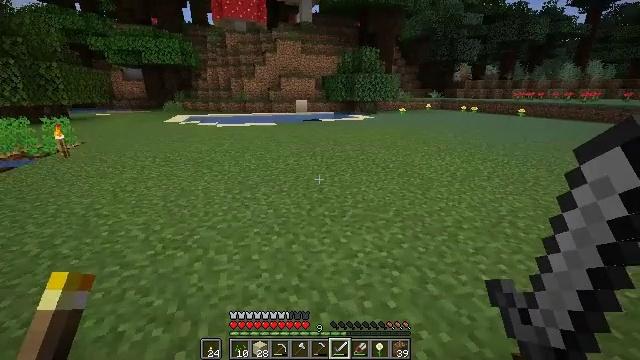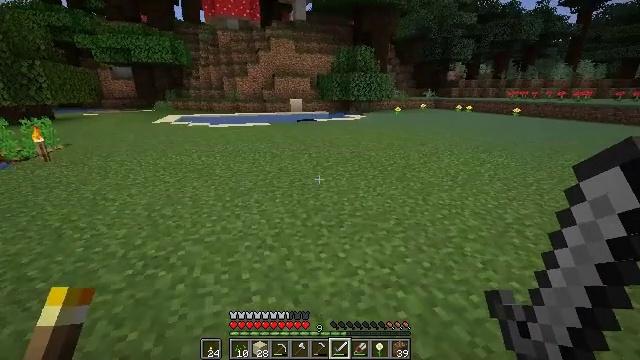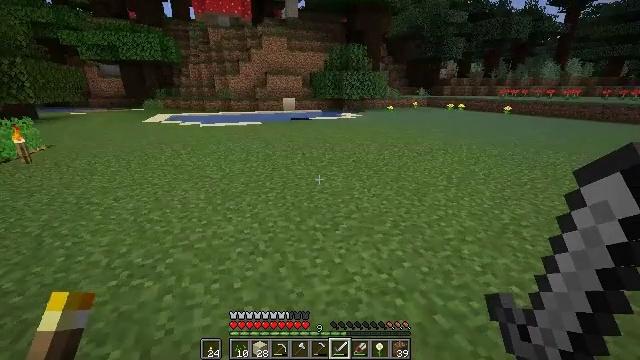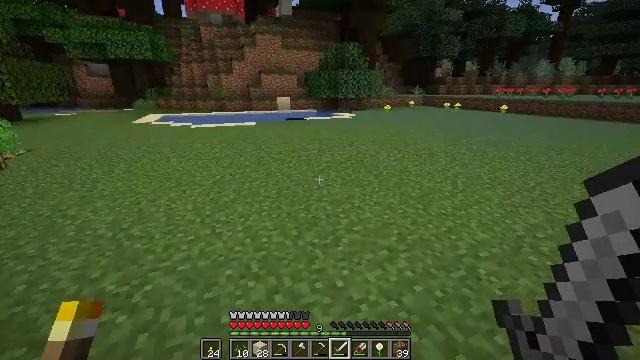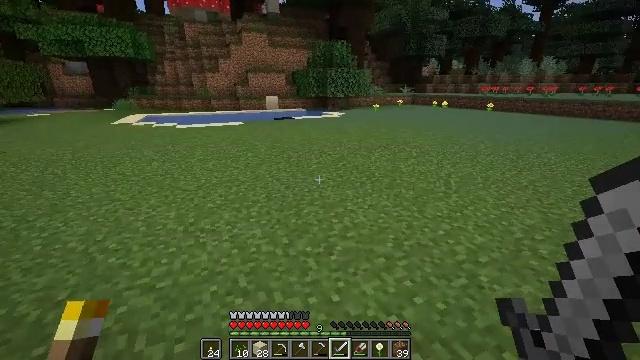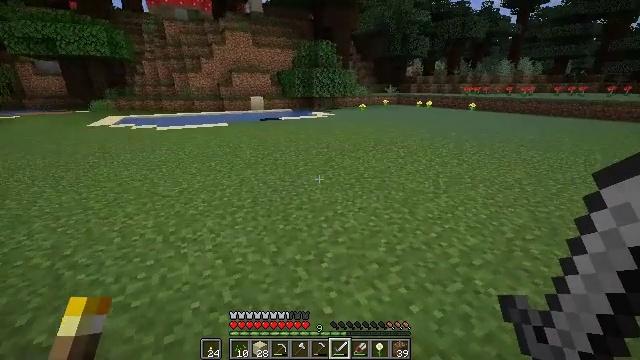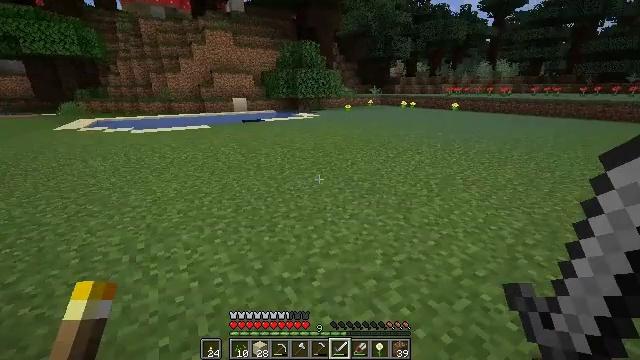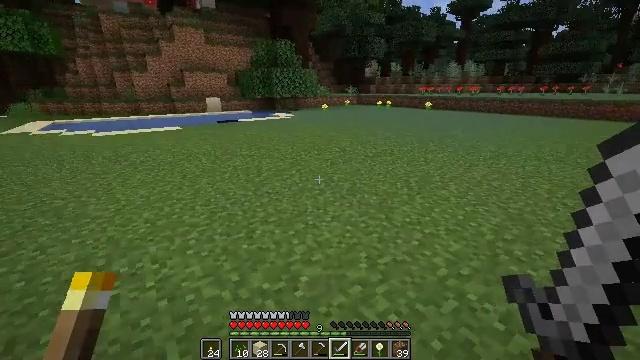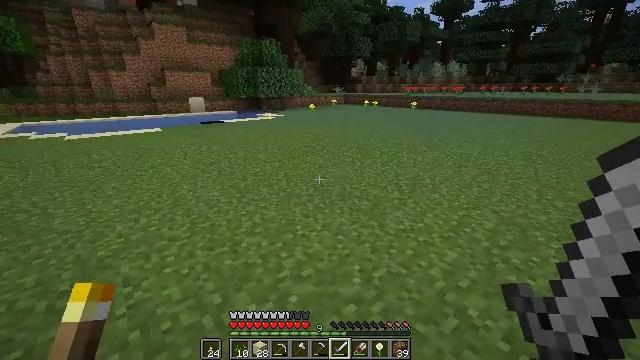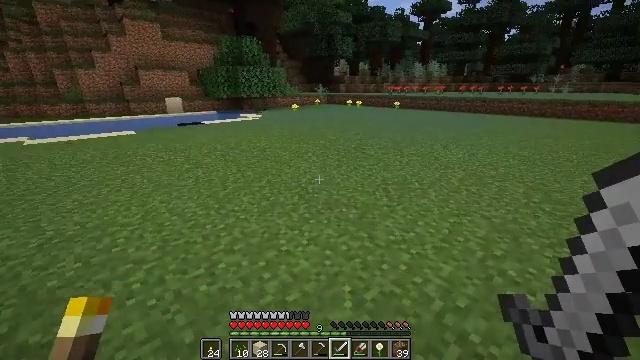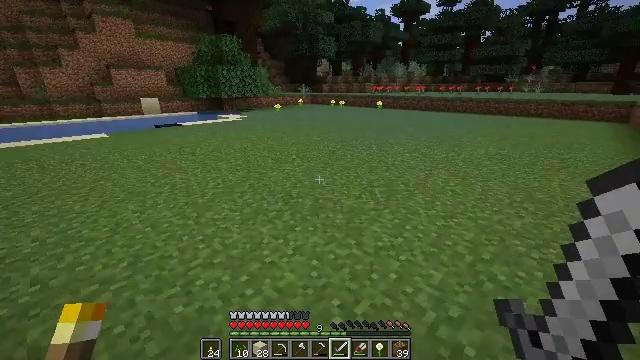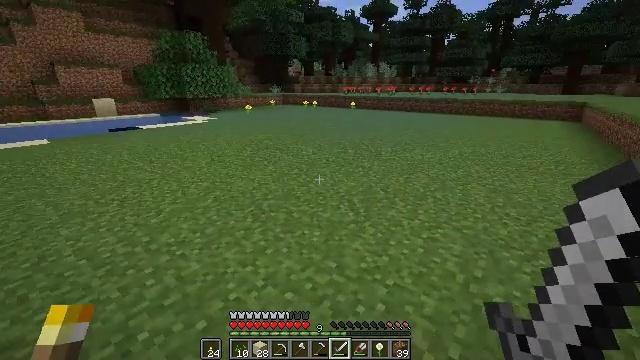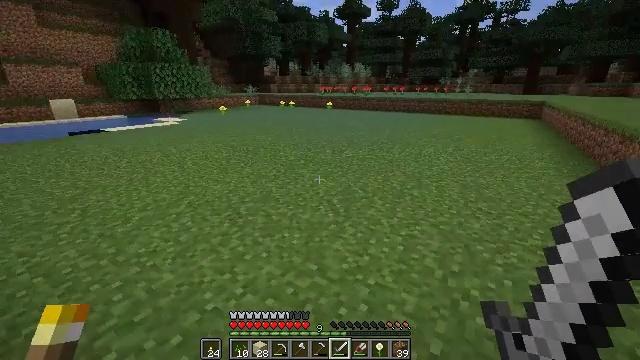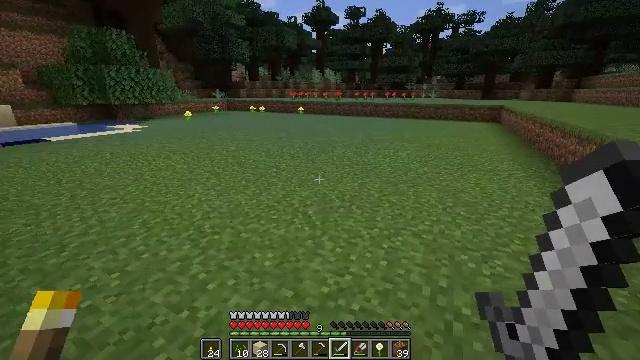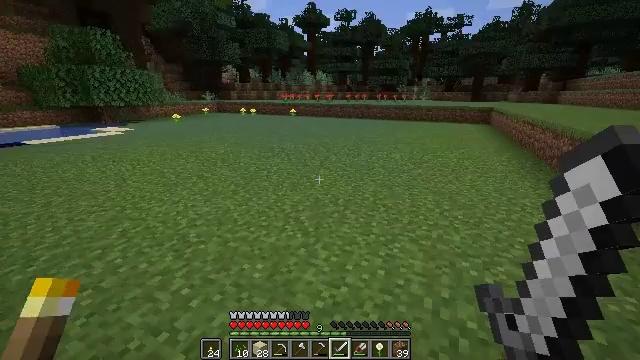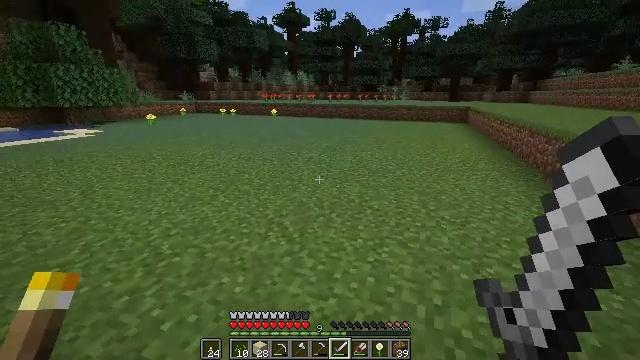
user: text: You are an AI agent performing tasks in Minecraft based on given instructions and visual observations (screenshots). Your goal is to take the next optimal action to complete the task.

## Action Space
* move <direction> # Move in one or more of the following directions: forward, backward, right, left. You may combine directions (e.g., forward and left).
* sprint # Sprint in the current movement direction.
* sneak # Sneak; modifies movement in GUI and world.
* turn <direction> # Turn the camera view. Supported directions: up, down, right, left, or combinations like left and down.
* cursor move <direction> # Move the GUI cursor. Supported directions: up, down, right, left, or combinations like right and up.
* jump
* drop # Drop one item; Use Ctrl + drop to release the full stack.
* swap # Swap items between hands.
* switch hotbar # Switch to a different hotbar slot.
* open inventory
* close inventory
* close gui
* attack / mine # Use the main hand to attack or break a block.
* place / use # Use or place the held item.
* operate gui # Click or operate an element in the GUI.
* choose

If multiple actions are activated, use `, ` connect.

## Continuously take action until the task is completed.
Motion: motion action
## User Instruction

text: Attack the ground to gather sand.
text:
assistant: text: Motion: move forward, sprint, turn right
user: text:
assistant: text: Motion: move forward, sprint, turn right
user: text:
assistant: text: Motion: move forward, turn right
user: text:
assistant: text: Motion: move forward, turn right
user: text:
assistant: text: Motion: move forward, sprint, turn right
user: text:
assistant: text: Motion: move forward, sprint, turn right
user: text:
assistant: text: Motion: move forward, sprint, turn right
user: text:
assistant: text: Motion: move forward, turn right
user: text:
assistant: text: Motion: move forward, turn right
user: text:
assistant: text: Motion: move forward, sprint, turn right
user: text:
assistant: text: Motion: move forward, sprint, turn right
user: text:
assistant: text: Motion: move forward, sprint, turn right
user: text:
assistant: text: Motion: move forward, sprint, turn right
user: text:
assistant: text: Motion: move forward, turn right
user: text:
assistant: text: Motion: move forward, sprint, turn right
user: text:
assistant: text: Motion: move forward, sprint, turn right
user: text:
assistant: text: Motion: move forward, sprint, turn right
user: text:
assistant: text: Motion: move forward, sprint, turn right
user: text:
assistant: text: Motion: move forward, turn right
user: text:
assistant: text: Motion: move forward, sprint, turn right
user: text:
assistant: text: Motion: move forward, sprint, turn right
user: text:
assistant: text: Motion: move forward, sprint, turn right
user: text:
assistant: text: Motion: move forward, sprint, turn right
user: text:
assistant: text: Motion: move forward
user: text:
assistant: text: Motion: move forward, sprint
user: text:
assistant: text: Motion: move forward, sprint
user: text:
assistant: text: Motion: move forward, sprint, turn left
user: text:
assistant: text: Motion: move forward, sprint, turn right
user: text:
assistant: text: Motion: move forward
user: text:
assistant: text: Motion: move forward, sprint, turn up